Interaction volume radius: 10 \u00c5
Interaction volume height: 20 \u00c5
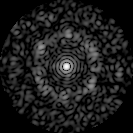
Disorder parameter: 0.7983